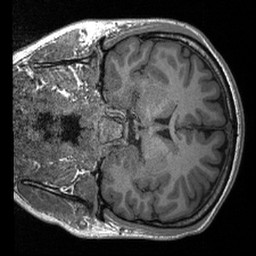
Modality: T1w
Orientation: coronal
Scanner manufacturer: siemens
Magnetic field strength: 3 T
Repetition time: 2.4 s
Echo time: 0.00213 s